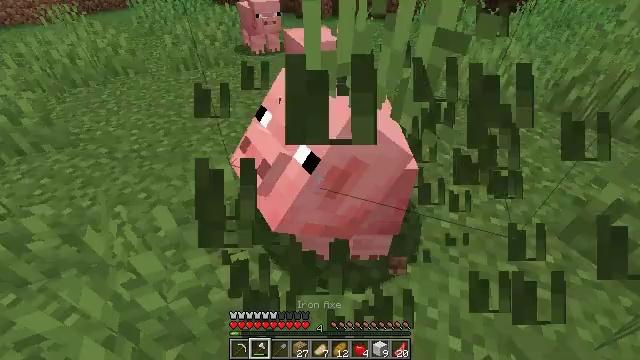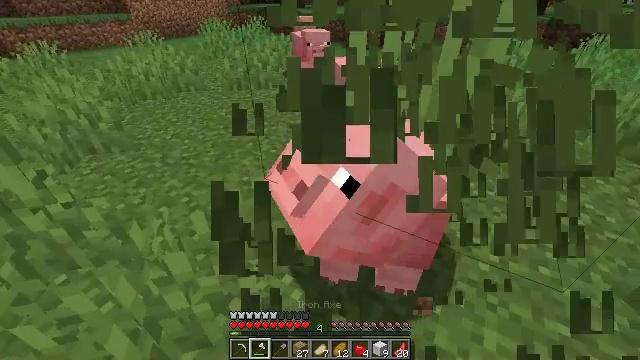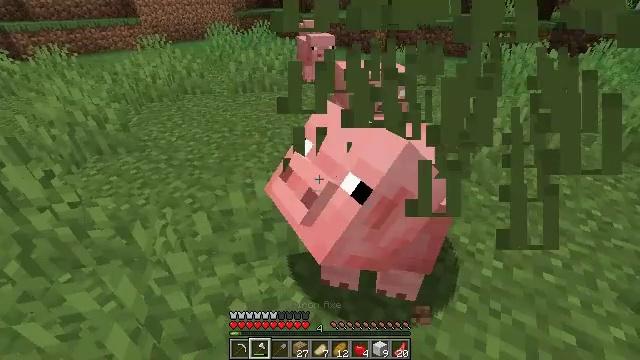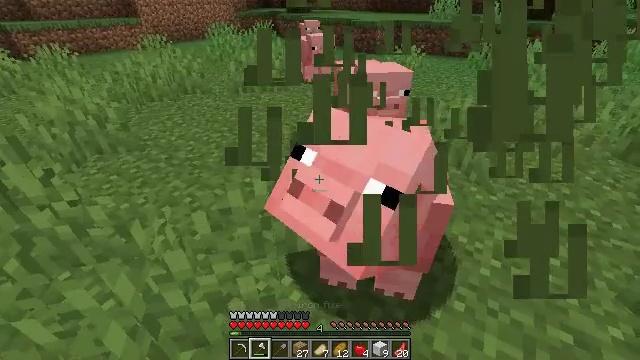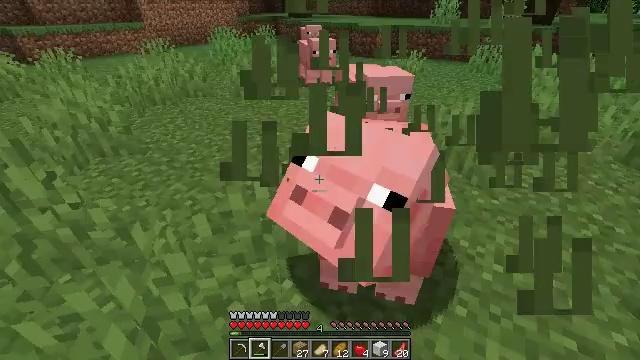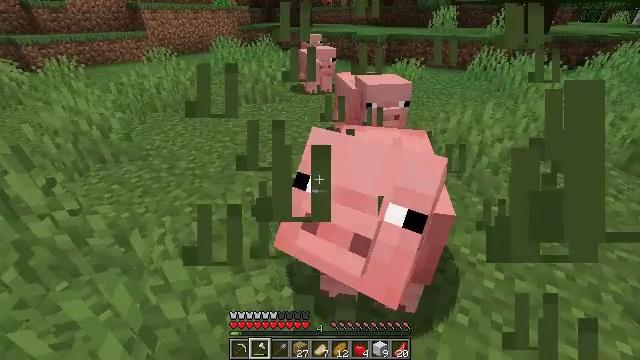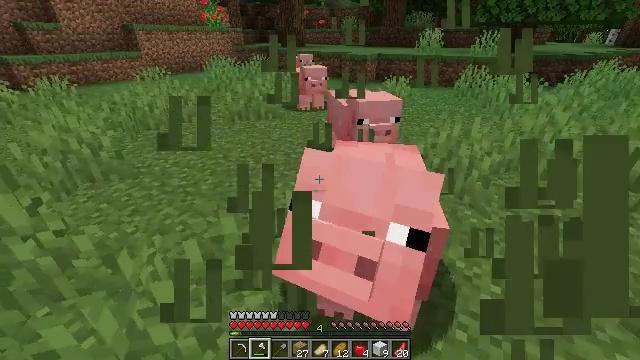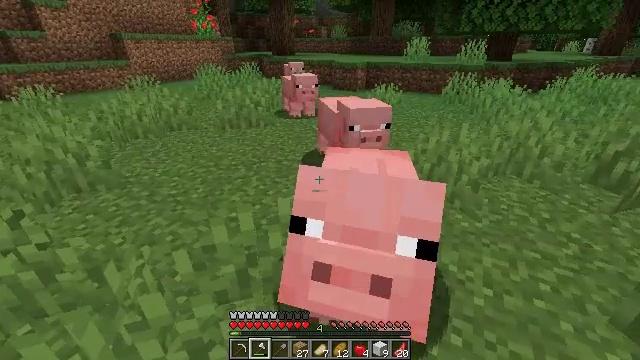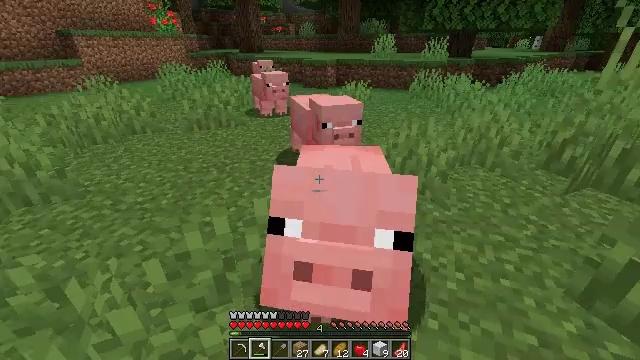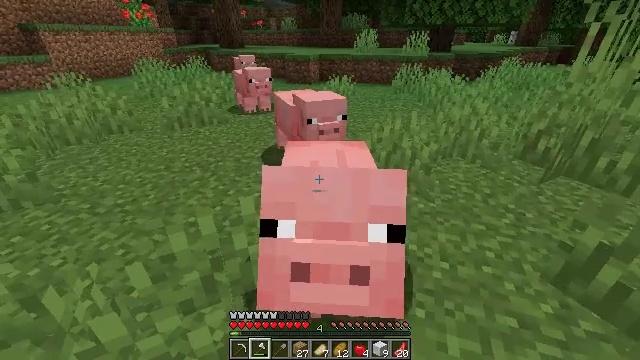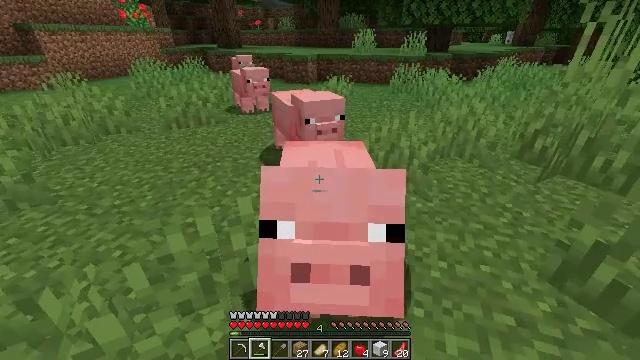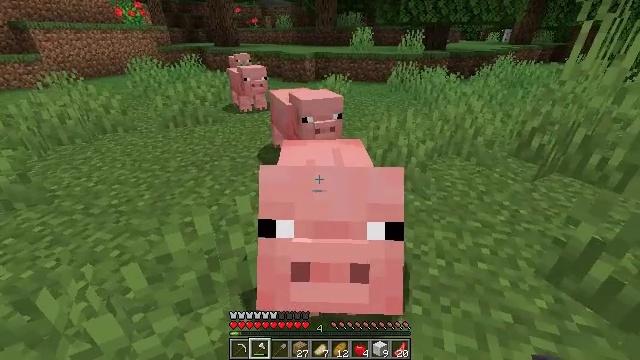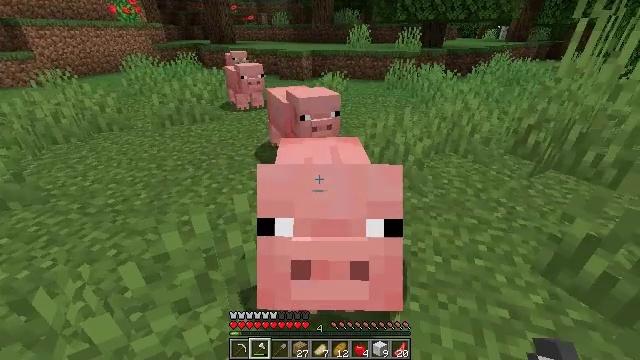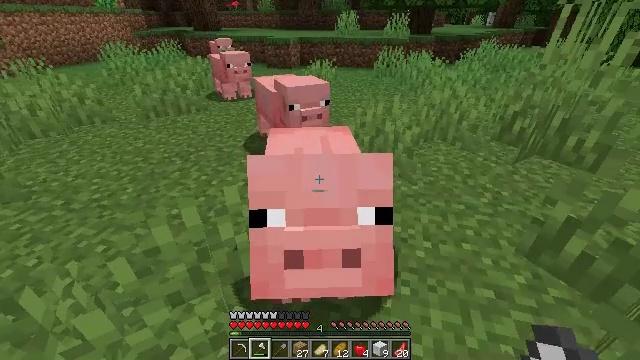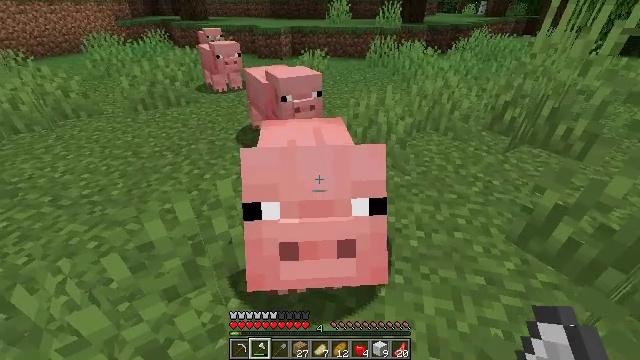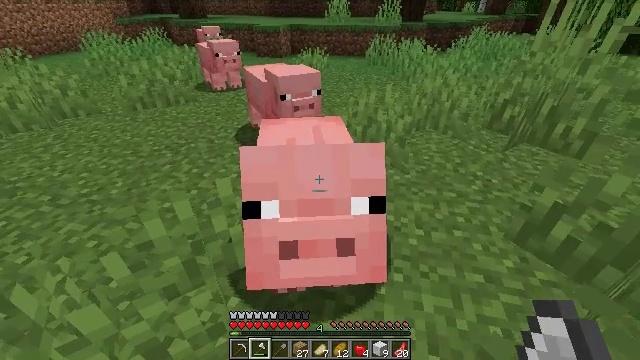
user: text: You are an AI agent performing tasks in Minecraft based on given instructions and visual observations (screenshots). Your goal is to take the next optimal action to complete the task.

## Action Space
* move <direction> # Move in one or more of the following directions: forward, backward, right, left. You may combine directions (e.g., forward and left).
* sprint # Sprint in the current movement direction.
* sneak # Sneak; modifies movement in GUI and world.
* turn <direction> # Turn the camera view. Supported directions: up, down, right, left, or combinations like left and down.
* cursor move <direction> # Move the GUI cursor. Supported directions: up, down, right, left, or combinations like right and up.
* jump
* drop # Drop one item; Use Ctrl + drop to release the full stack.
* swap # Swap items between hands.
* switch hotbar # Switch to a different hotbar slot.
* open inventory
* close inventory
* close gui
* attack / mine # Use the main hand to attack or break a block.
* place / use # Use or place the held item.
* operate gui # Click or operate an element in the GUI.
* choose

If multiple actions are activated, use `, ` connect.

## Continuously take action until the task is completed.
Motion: motion action
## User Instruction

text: Kill the pig.
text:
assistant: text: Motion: turn left and up
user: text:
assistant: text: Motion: turn left
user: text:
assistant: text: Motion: no_op
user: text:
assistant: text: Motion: no_op
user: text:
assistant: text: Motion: turn up
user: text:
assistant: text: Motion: turn right and up
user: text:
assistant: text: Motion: turn right and up
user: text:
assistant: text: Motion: turn right
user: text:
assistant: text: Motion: turn right
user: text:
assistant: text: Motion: no_op
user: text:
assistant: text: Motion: no_op
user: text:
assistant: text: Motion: no_op
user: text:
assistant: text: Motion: turn right and down
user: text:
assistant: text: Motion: turn right and down
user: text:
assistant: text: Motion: no_op
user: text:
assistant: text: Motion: no_op
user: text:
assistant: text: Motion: no_op
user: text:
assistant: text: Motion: no_op
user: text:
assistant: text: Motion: no_op
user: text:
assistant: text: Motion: no_op
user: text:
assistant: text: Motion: no_op
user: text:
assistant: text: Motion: no_op
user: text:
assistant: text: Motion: no_op
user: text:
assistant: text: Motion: no_op
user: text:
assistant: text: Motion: no_op
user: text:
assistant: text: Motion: no_op
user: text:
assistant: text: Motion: no_op
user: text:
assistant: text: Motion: no_op
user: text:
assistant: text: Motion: move back
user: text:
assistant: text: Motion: move back